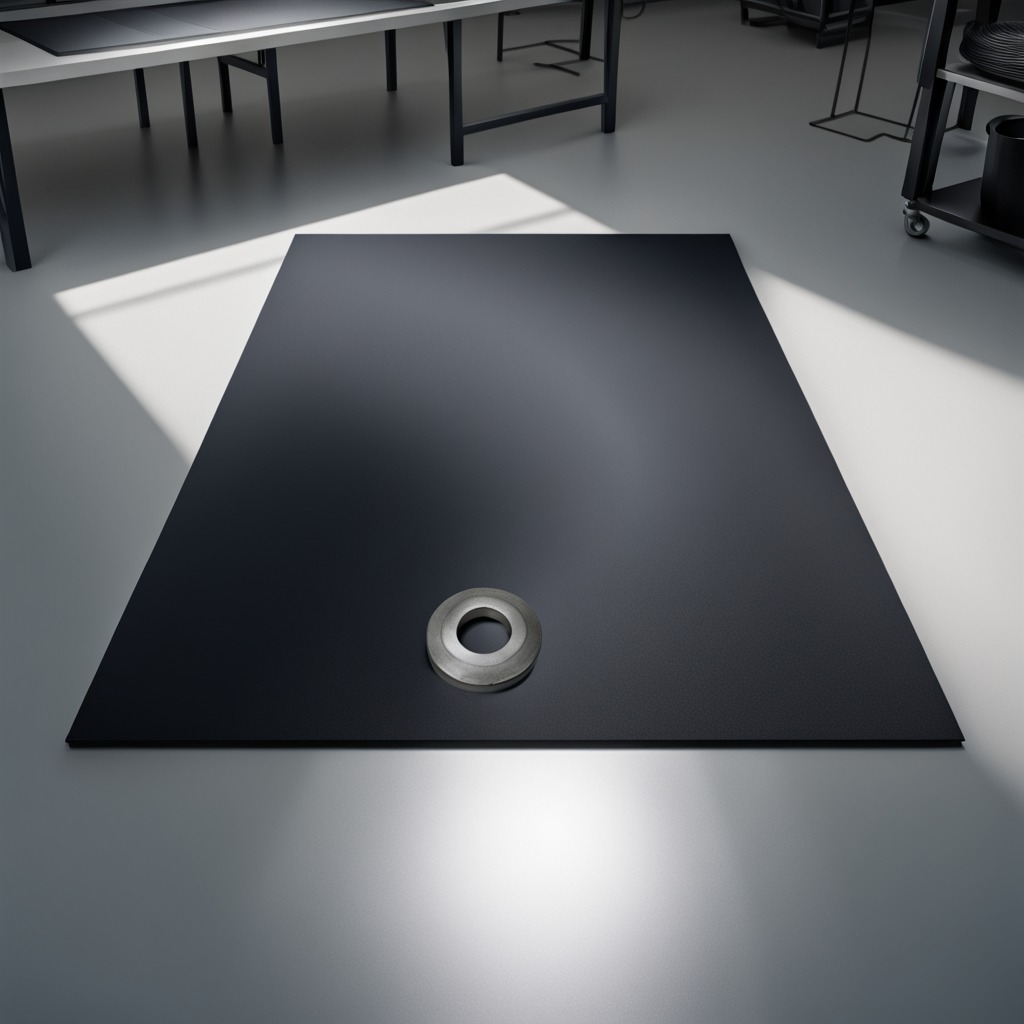
A flat metal washer lying on a clean granite tabletop covered with a black rubber mat inside a workshop under bright overhead lighting crisp shadows high clarity worn but beneath the mat